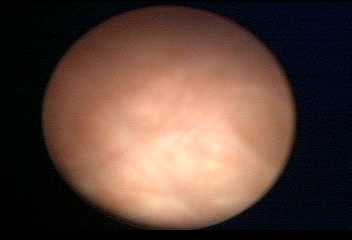
Modality: WLC
Class: Normal mucosa
Bladder cancer association: No